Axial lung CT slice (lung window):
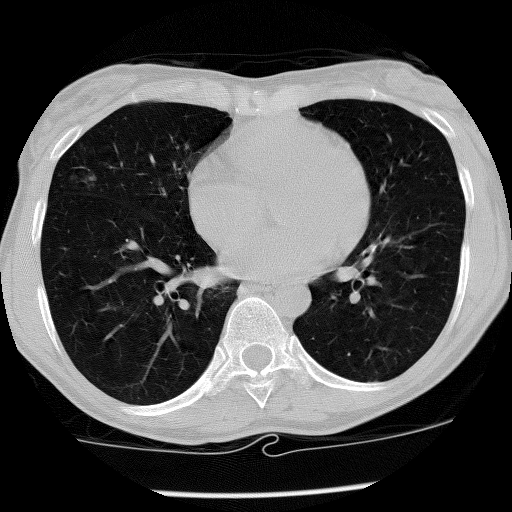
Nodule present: no